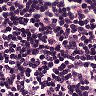
Metastatic tissue present: no